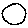
Label: circle